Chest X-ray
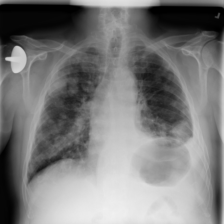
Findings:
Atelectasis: negative
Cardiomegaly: negative
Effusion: negative
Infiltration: negative
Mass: negative
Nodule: positive
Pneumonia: negative
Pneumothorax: negative
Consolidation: negative
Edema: negative
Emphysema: negative
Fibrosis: negative
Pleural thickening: negative
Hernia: negative